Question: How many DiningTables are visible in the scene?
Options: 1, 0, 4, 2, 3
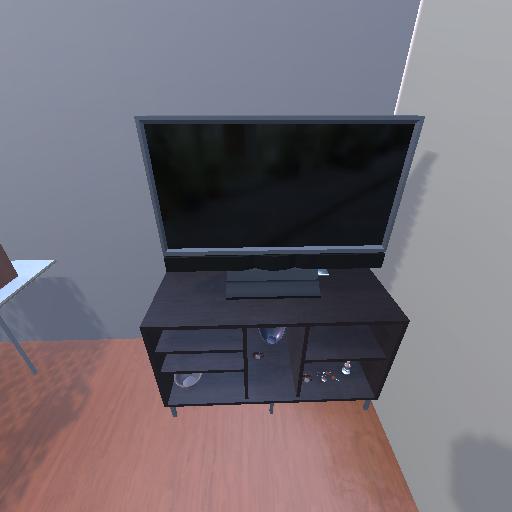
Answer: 1